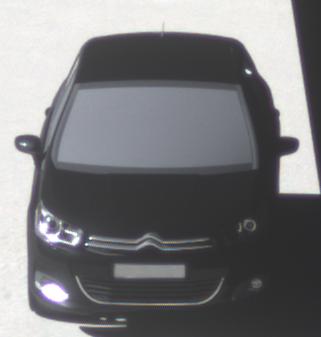
Make: Citroen
Model: C4 VTi 95
Detailed model: C4 (II)
Model produced from: 2012/08
Model produced until: 2013/06
Doors: 5
Color: black
Road condition: dry road
Daytime: morning or afternoon
Contrast: high contrast